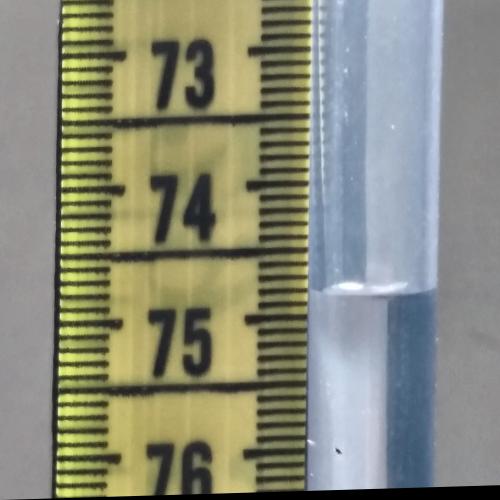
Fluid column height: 74.8 cm